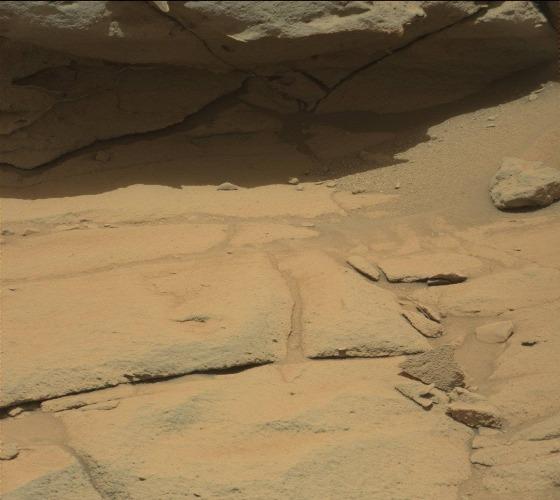
Terrain classes present: Bedrock, Gravel / Sand / Soil, Rock, Shadow